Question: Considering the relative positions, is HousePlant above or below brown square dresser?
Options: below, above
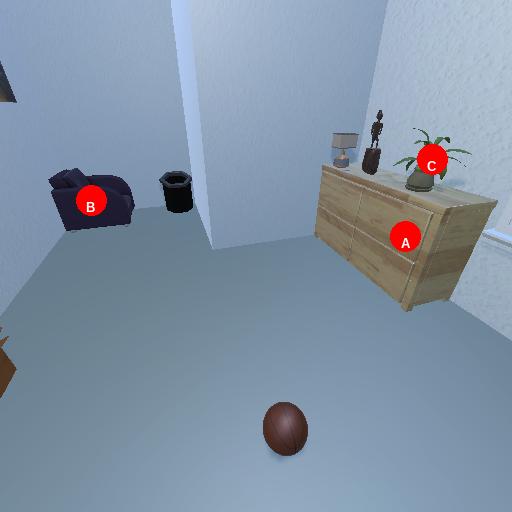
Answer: below